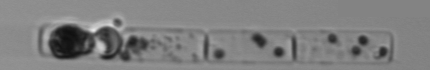
Label: Guinardia_delicatula_TAG_internal_parasite